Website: home-depot
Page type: cart
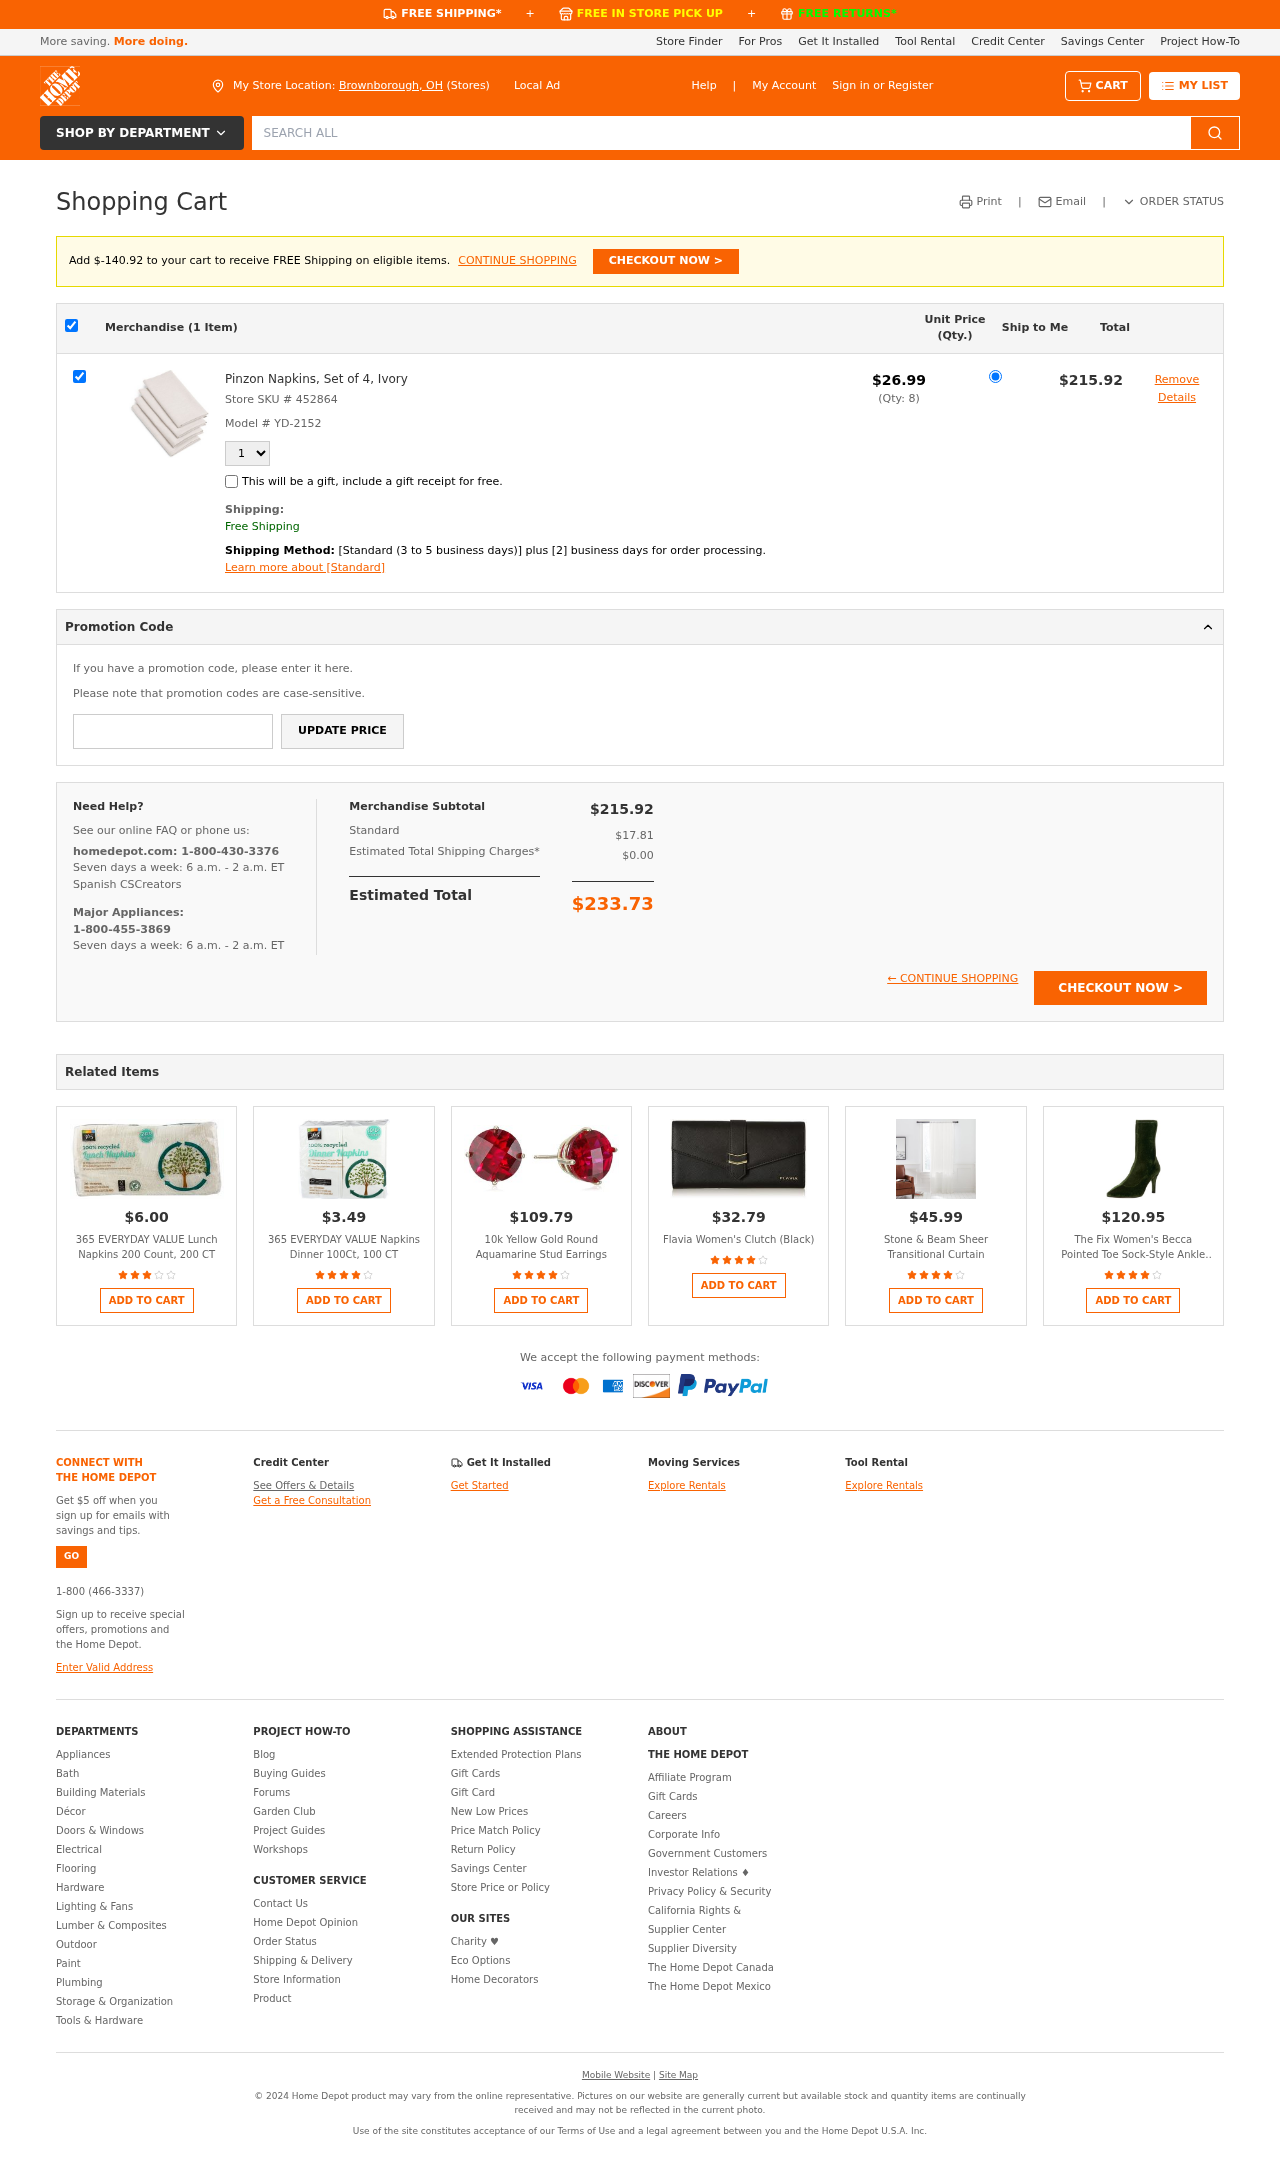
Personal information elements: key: PII_CITY_STATE
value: Brownborough, OH
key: PII_PROMO_CODE
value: SUMMER06
Product elements: key: PRODUCT1_NAME
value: Pinzon Napkins, Set of 4, Ivory
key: PRODUCT1_PRICE
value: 26.99
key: PRODUCT1_QUANTITY
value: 8
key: PRODUCT1_QUANTITY
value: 1
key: PRODUCT2_NAME
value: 365 EVERYDAY VALUE Lunch Napkins 200 Count, 200 CT
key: PRODUCT2_PRICE
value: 6
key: PRODUCT2_RATING
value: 3.4
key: PRODUCT3_NAME
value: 365 EVERYDAY VALUE Napkins Dinner 100Ct, 100 CT
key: PRODUCT3_PRICE
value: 3.49
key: PRODUCT3_RATING
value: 4
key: PRODUCT4_NAME
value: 10k Yellow Gold Round Aquamarine Stud Earrings
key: PRODUCT4_PRICE
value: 109.79
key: PRODUCT4_RATING
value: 4.3
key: PRODUCT5_NAME
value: Flavia Women's Clutch (Black)
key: PRODUCT5_PRICE
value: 32.79
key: PRODUCT5_RATING
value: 4.1
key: PRODUCT6_NAME
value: Stone & Beam Sheer Transitional Curtain
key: PRODUCT6_PRICE
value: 45.99
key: PRODUCT6_RATING
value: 3.6
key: PRODUCT7_NAME
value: The Fix Women's Becca Pointed Toe Sock-Style Ankle Boot, Olive Stretch Velvet, 6 B US
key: PRODUCT7_PRICE
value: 120.95
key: PRODUCT7_RATING
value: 4.4
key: PRODUCT1_SKU
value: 452864
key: PRODUCT1_MODEL
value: YD-2152
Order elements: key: AMOUNT_TO_FREE_SHIPPING
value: $-140.92
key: ORDER_NUM_ITEMS
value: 1
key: ORDER_SUBTOTAL
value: $215.92
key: ORDER_TAX
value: $17.81
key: ORDER_SHIPPING_COST
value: $0.00
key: ORDER_TOTAL
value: $233.73
Search elements: key: HEADER_SEARCH
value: SEARCH ALL